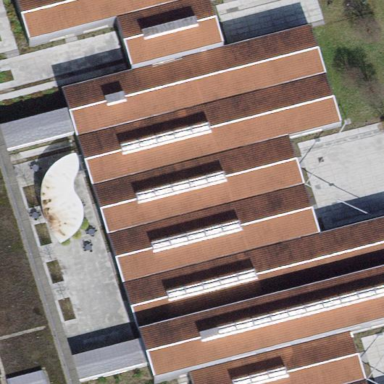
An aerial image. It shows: Building with gabled roof.